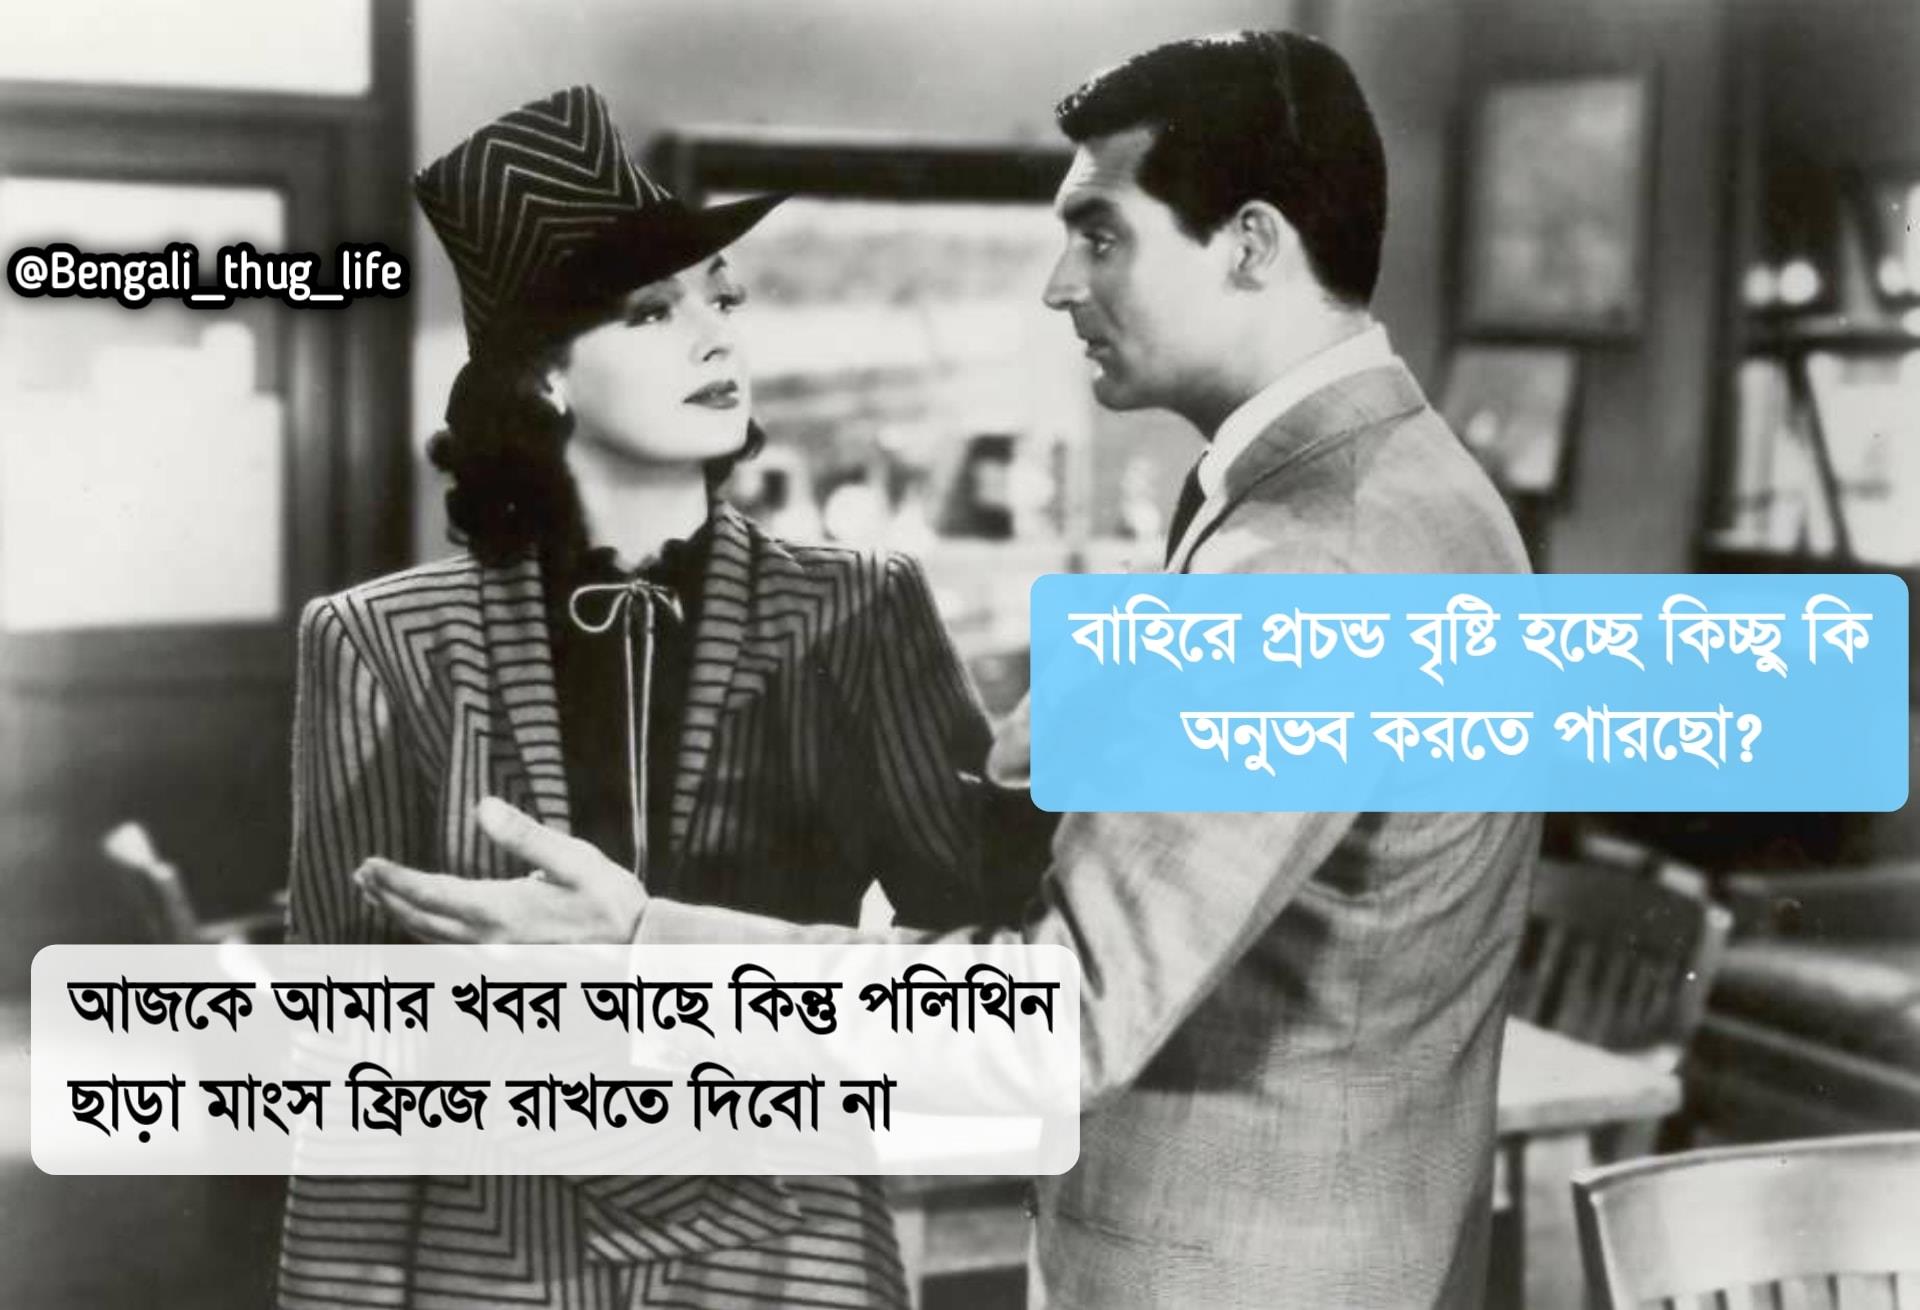
Caption: বাহিরে প্রচন্ড বৃষ্টি হচ্ছে কিচ্ছু কি অনুভব করতে পারছো ?  আজকে আমার খবর আছে কিন্তু পলিথিন ছাড়া মাংস ফ্রিজে রাখতে দিবোনা
Label: hate